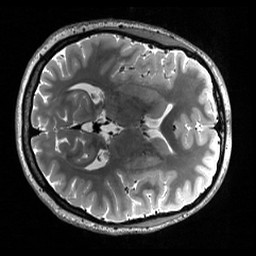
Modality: T2w
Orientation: axial
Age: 23
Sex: female
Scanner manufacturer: siemens
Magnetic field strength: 3 T
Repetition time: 3.2 s
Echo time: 0.566 s